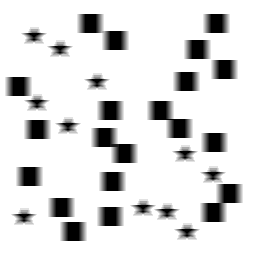
Squares: 21
Triangles: 0
Stars: 11
Total shapes: 32